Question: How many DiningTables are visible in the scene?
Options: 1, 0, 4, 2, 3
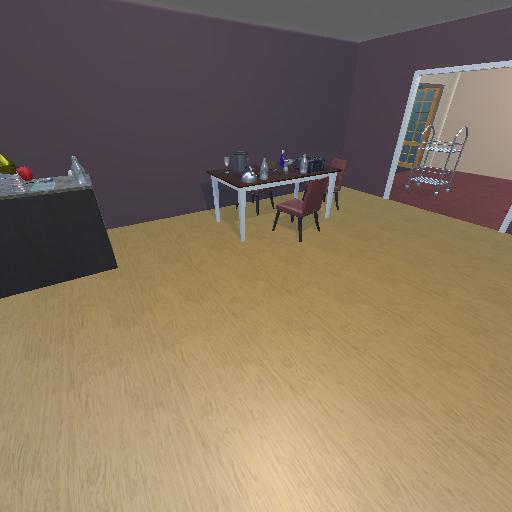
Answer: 1